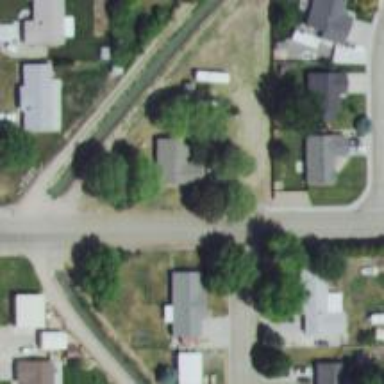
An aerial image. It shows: Residential road.